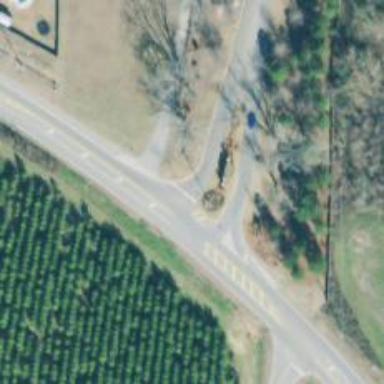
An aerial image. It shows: Road with stop sign.